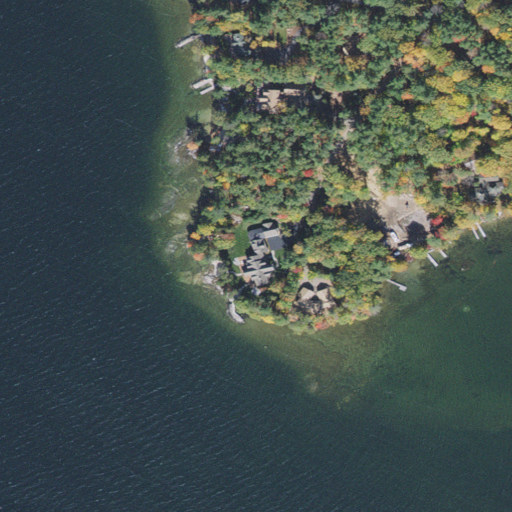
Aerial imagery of cape in New Hampshire named South Point containing open water, evergreen forest, mixed forest, open development, deciduous forest, low intensity development, medium intensity development, grassland, and barren land